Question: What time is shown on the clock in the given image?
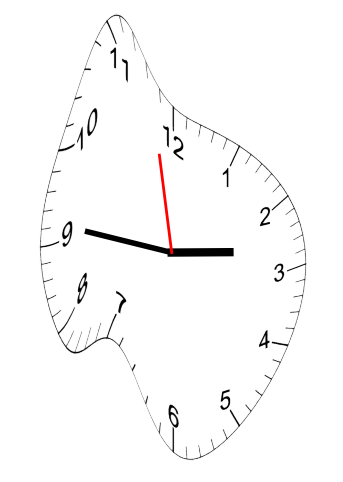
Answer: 02:45:58